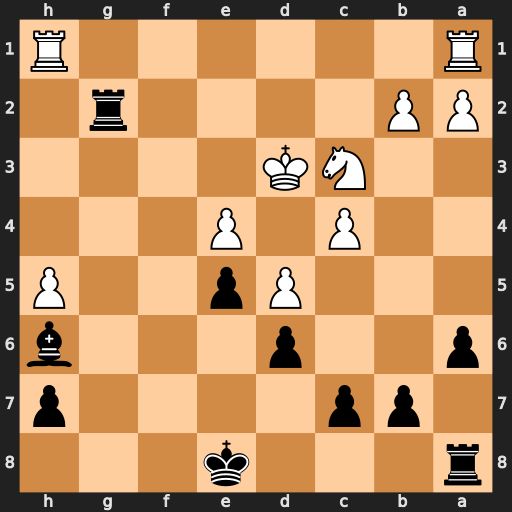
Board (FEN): r3k3/1pp4p/p2p3b/3Pp2P/2P1P3/2NK4/PP4r1/R6R
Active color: b
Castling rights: q
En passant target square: -
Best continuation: Rd2#